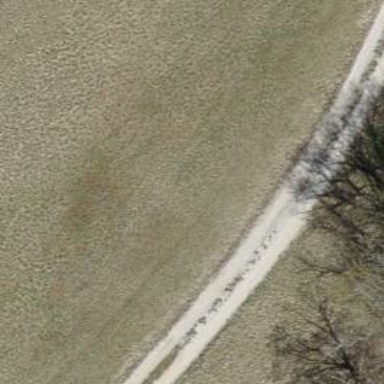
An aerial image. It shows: Track road with grade4 tracktype.